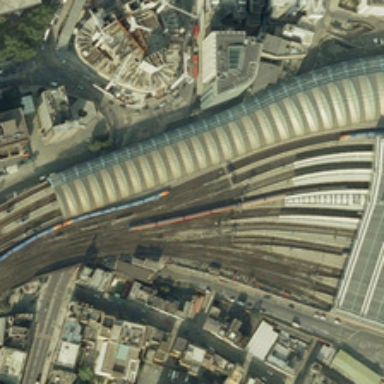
Many buildings are in two sides of a railway station .